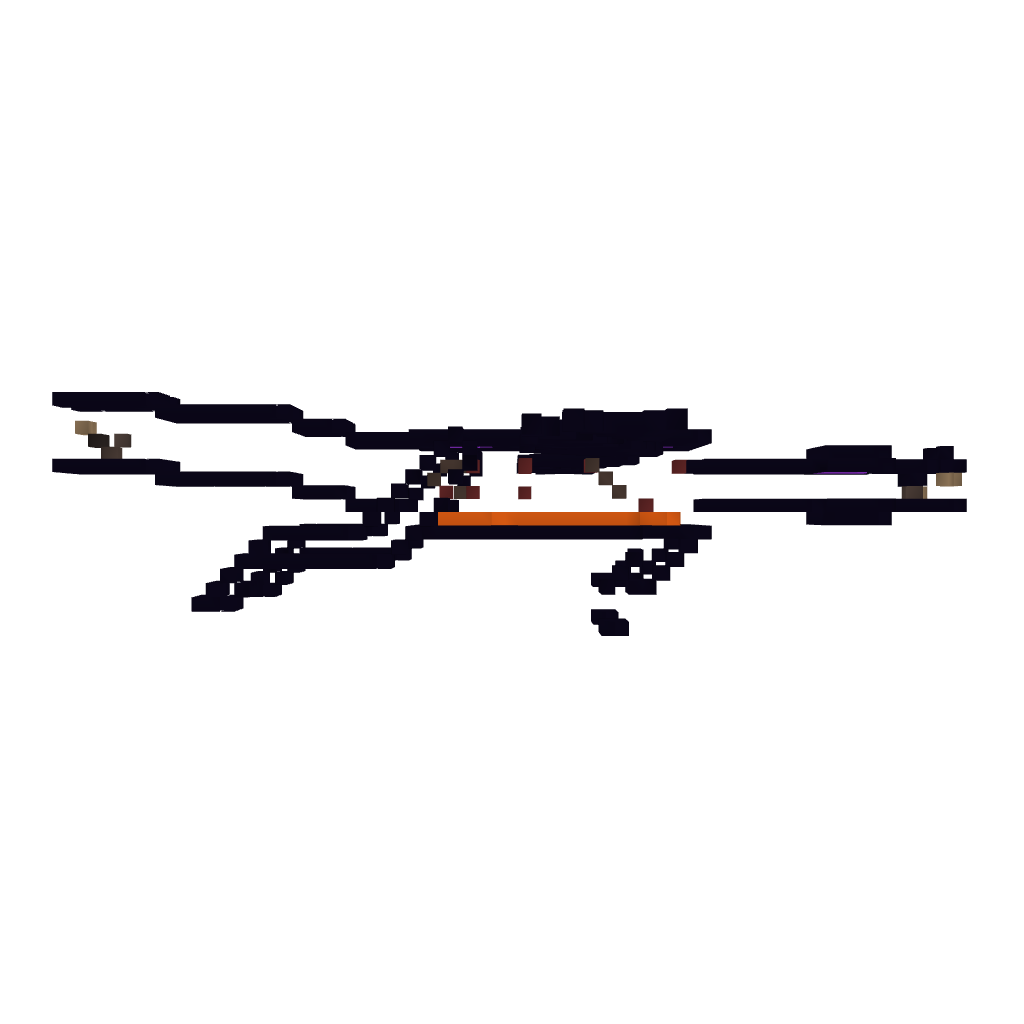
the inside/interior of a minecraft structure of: Big Enderdragon Parkour